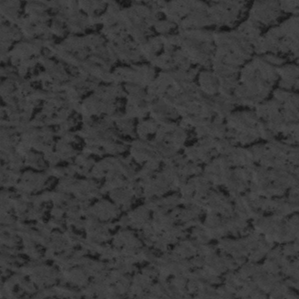
Label: frost